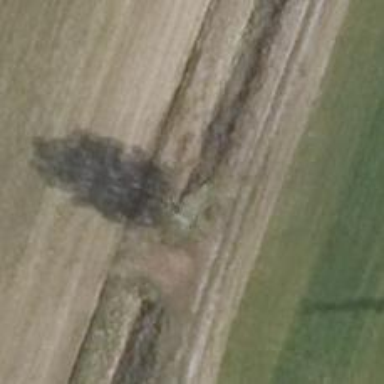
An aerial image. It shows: Deciduous broadleaved tree.